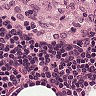
Metastatic tissue present: no